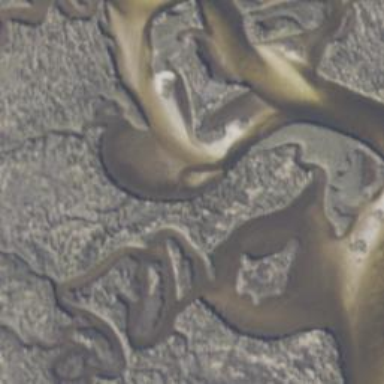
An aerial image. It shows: Saltmarsh wetland.